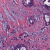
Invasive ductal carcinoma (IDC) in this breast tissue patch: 1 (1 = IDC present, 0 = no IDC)